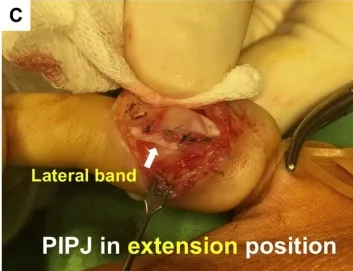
Lateral band is located stably in situ after repair of ruptured retinacular ligament).
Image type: radiology (ct)